Field crop: maize
Growth stage: 1
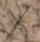
Species: salsola